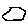
Label: hexagon